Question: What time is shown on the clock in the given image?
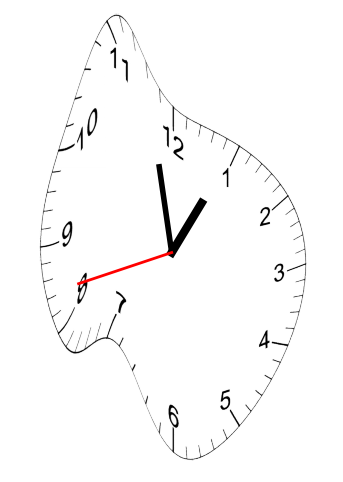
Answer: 12:57:42